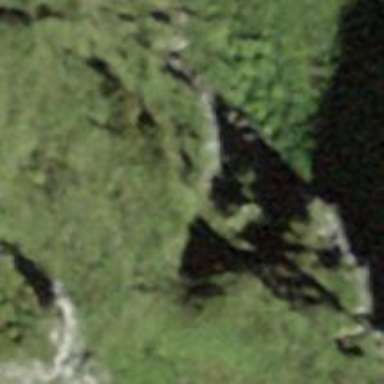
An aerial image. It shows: Cliff in nature.